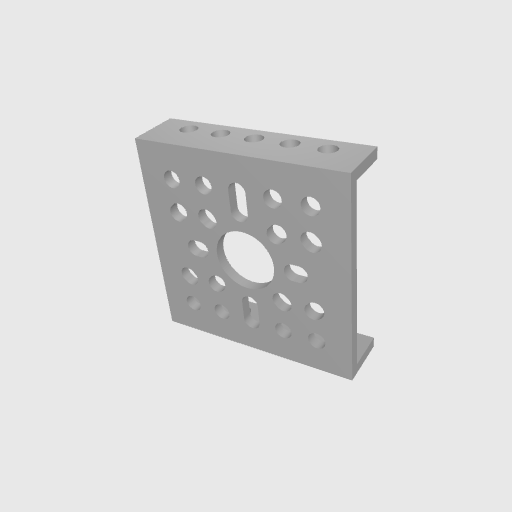
Part: LowSideUChannel1H